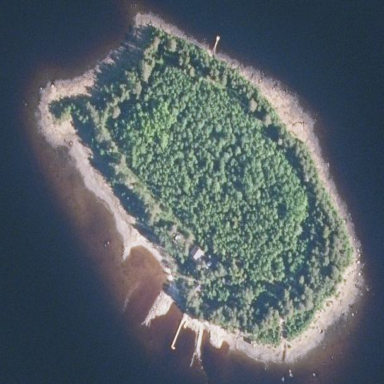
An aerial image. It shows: Image showing island.